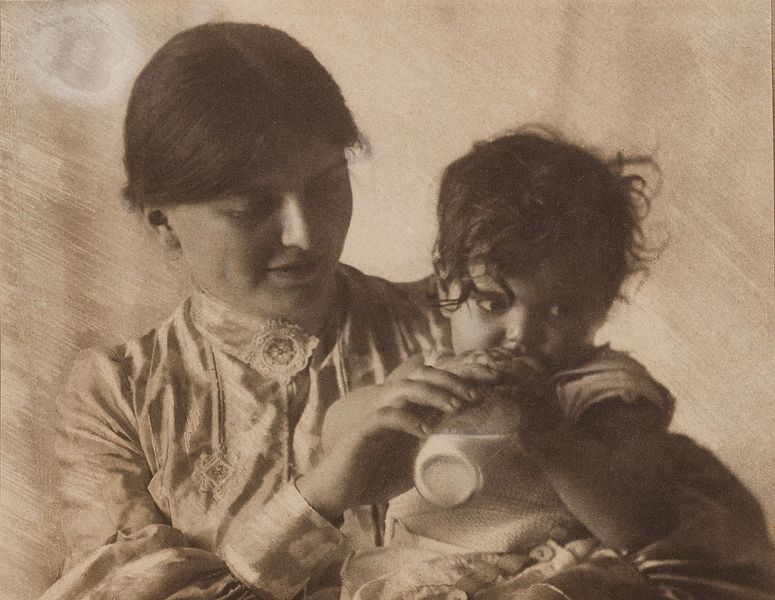
Titel: Mutter und Kind
Künstler: Minya Diez-Dührkoop
Standort: Hamburg
Institution: Museum für Kunst und Gewerbe Hamburg
Schlagwörter: frau, trinken, kind, mutter, papier, foto, fotografie, photographie, doppelbildnis, doppelportrait, milch, photo, karton, lichtbild, bildwerke, angewandte und bildende kunst, hessische systematik, porträtfotografie, porträtphotographie, platindruck, platinotypie, doppelporträt